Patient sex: M
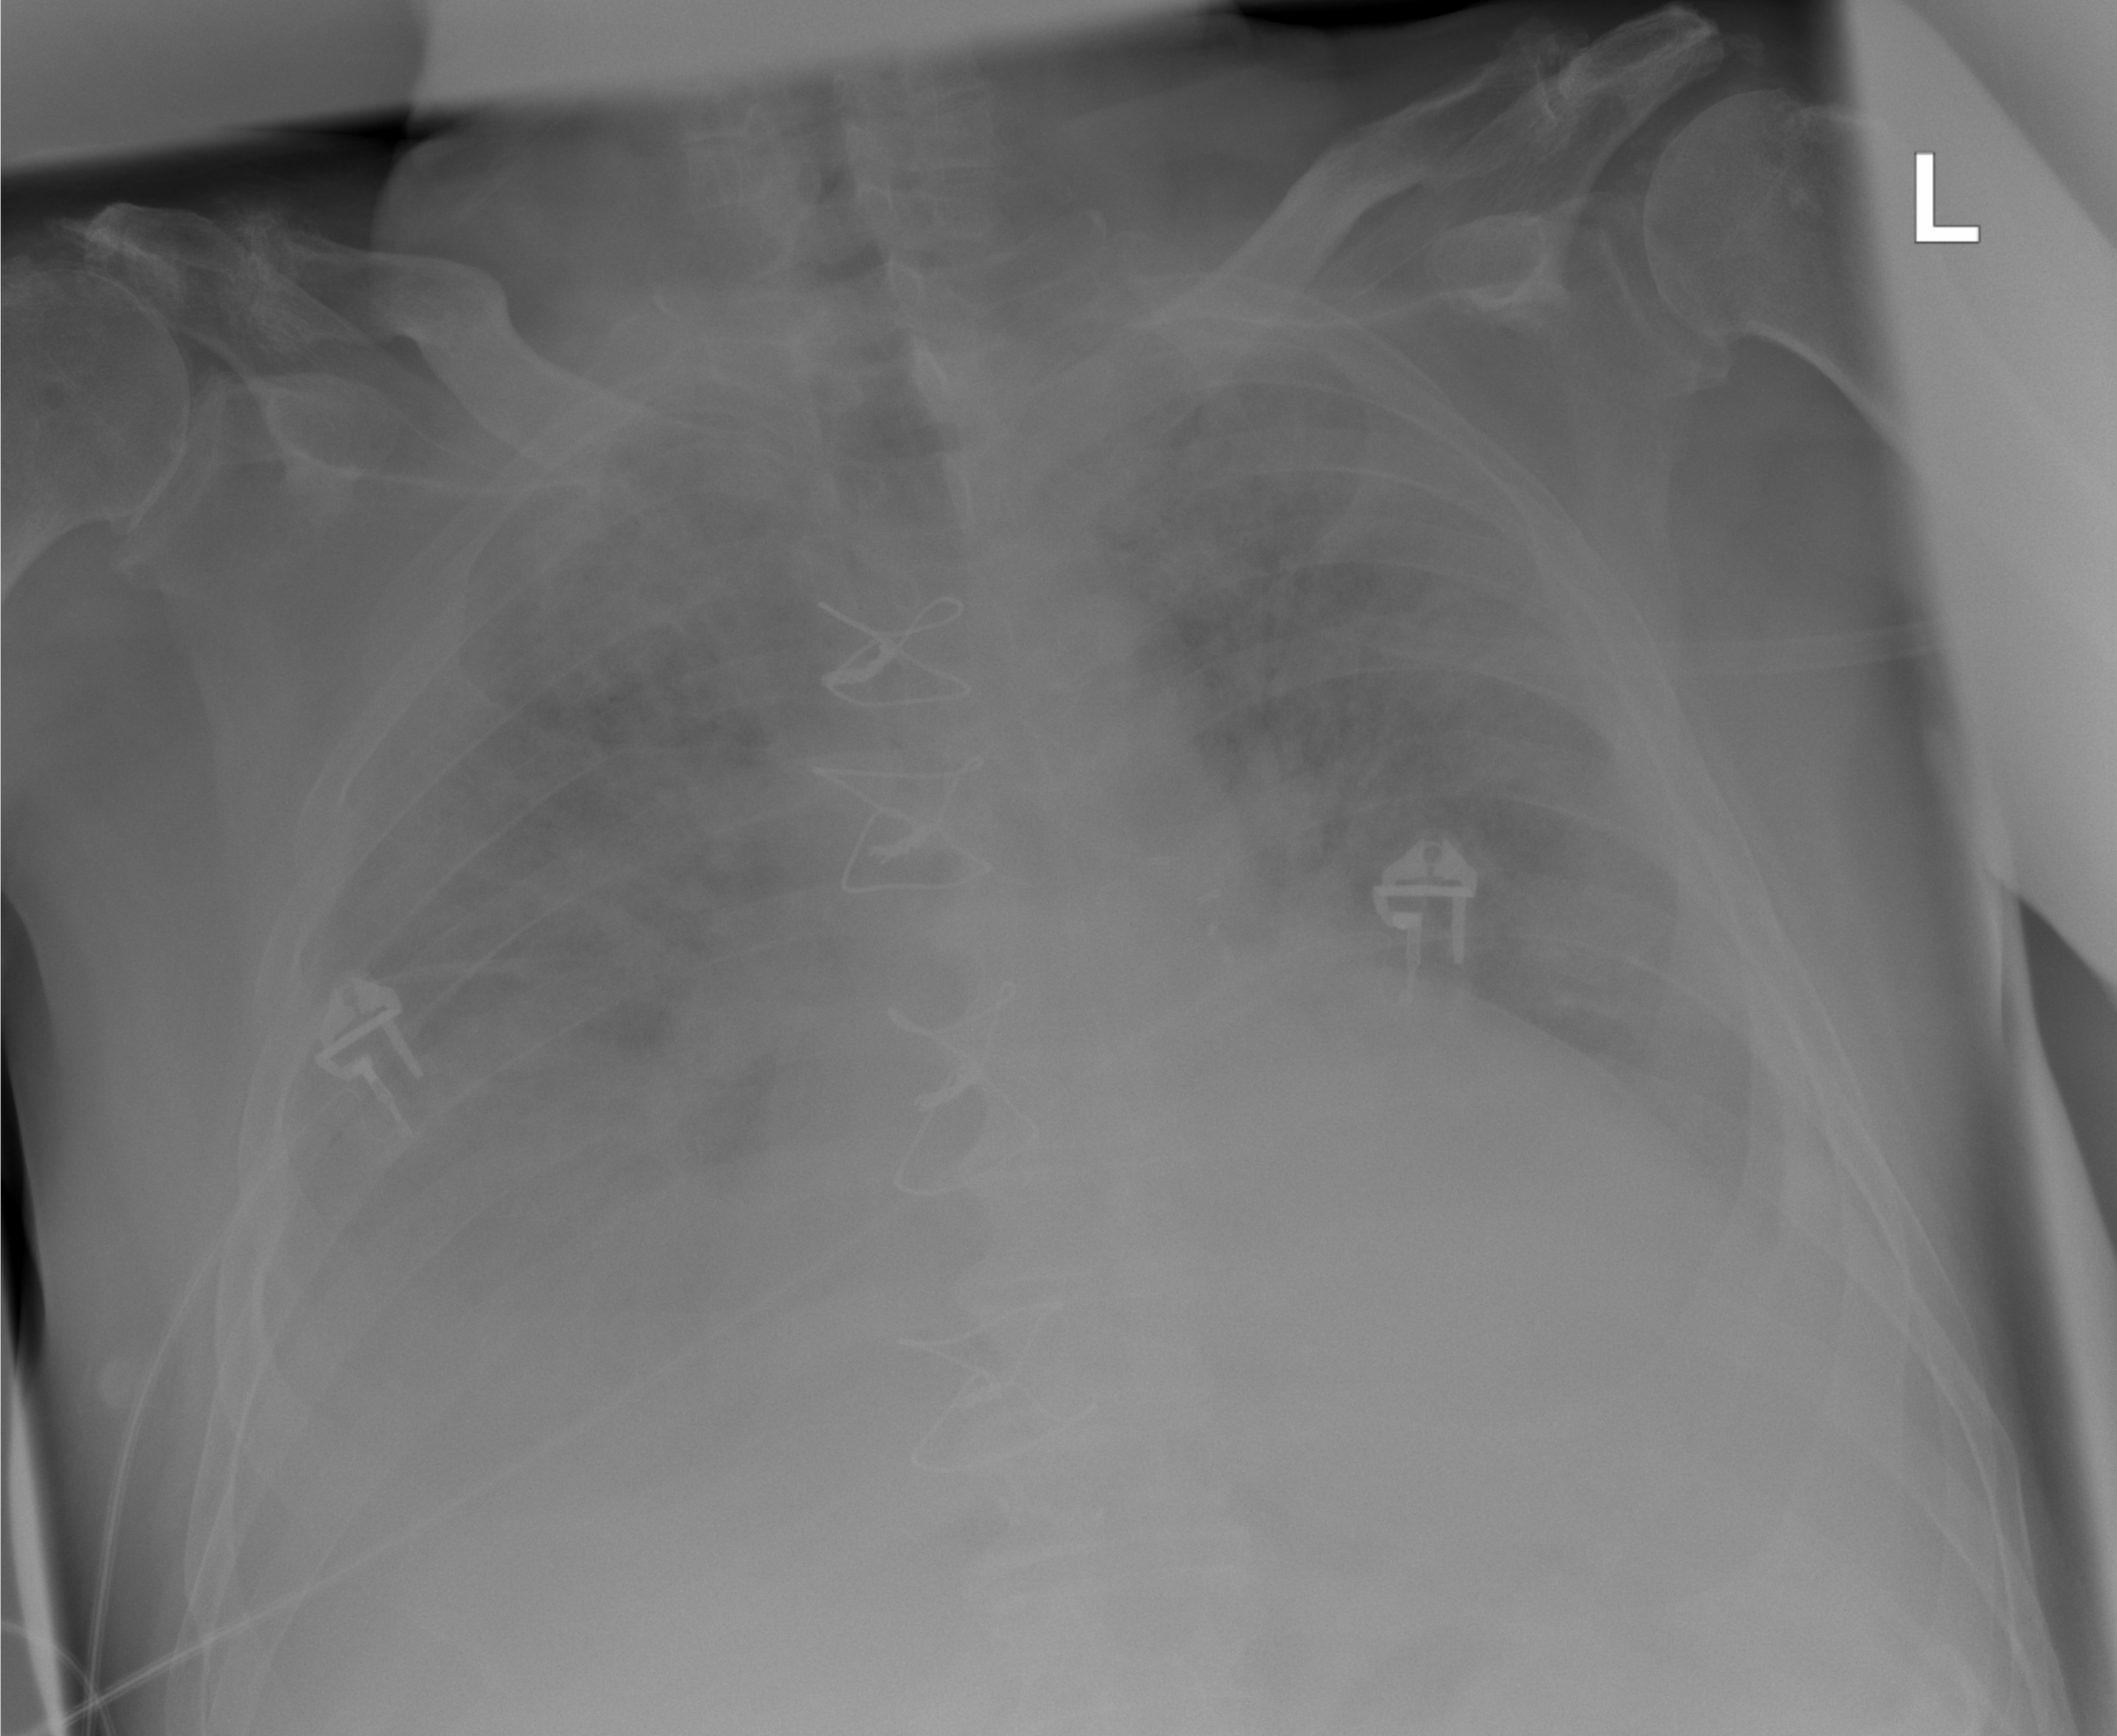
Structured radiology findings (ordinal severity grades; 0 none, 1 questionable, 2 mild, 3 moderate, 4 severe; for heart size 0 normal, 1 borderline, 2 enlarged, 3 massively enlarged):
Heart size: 2
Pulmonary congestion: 2
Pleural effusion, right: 2
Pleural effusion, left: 2
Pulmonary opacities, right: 3
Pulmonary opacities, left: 3
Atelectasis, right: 2
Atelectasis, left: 2